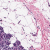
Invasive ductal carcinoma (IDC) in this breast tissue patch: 0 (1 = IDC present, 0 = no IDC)